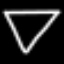
Label: diamond